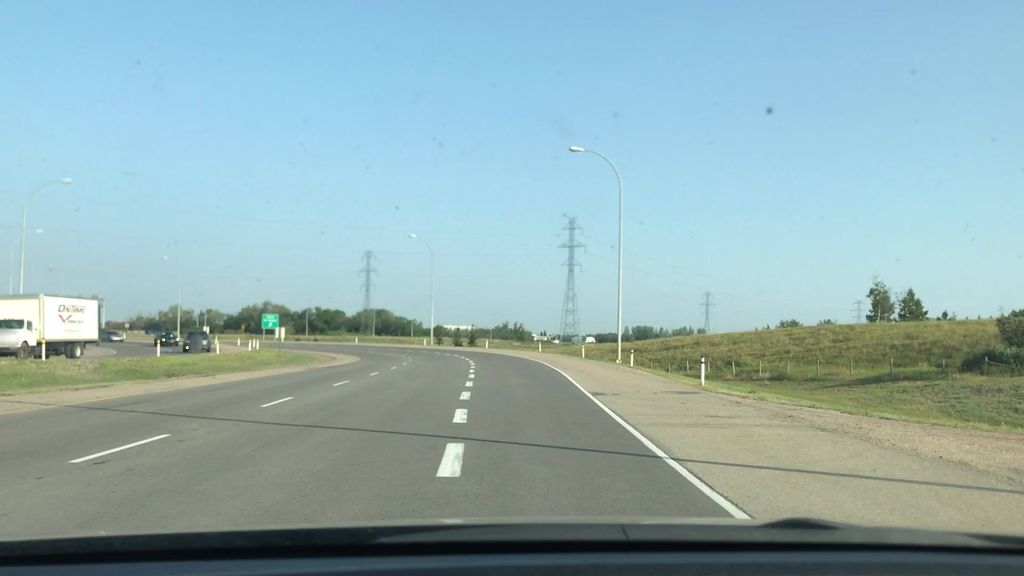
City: edmonton